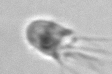
Label: Balanion